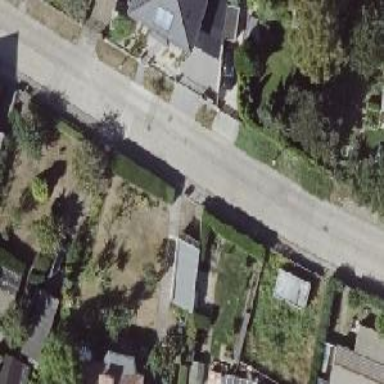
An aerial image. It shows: Residential road with concrete surface and sidewalk on the left.